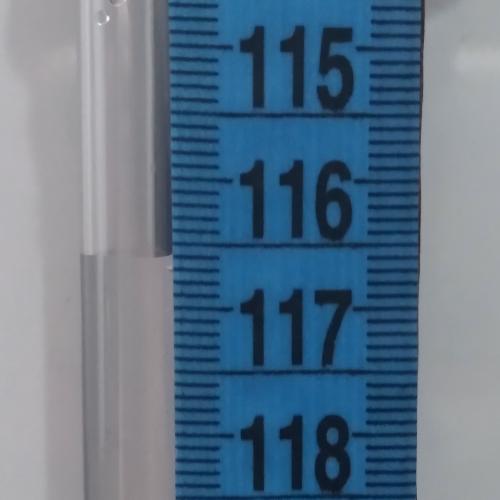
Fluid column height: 116.6 cm